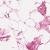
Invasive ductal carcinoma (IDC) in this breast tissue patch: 0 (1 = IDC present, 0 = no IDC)